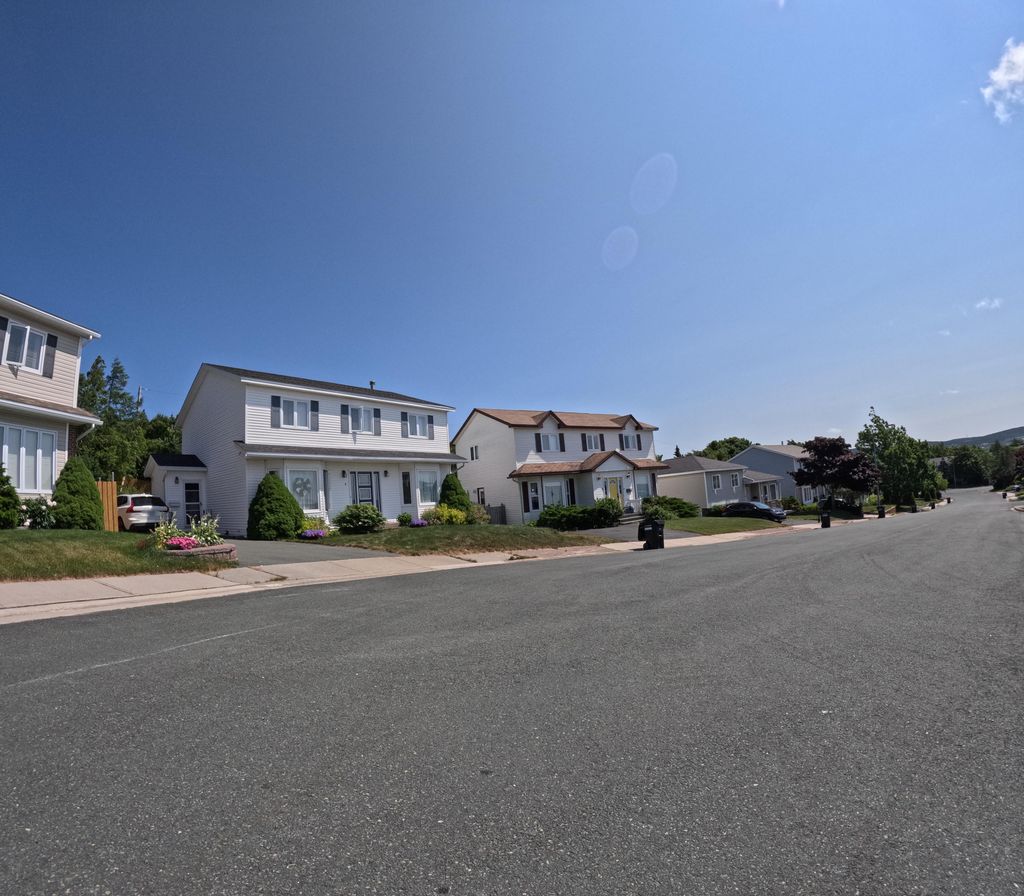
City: st_johns